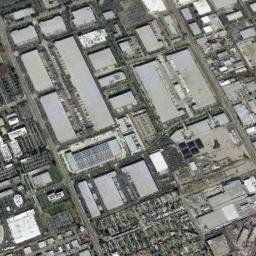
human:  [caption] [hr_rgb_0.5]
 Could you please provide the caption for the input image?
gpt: Many houses of different shapes and sizes are in the industrial area .

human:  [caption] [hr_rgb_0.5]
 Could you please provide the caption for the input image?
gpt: In an industrial area, There are factories, Roads and some open-air machinery and equipment, Pipelines, Etc , And green belts .

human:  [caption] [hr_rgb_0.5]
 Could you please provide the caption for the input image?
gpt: The industrial area has lots of workshops of different sizes and some roads go through the industrial area .

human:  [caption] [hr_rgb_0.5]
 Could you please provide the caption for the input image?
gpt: The industrial area is empty .

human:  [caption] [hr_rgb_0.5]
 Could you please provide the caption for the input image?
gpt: There are many gray buildings and some white buildings on the industrial area .